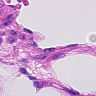
Metastatic tissue present: no